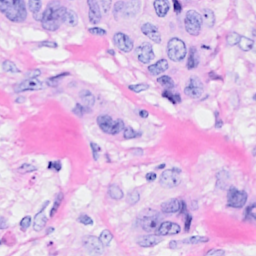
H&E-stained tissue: Breast